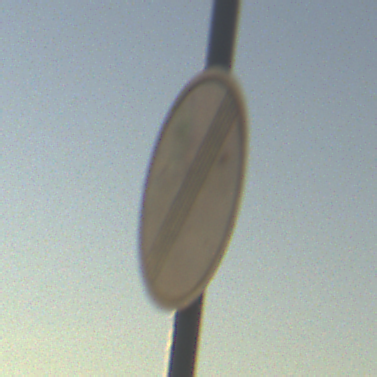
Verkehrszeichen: EndeSaemtlicherBegrenzungen
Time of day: SunriseSunset
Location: Outdoor (RoadRail)
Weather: PartlyCloudy
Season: NotSpecified
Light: Natural